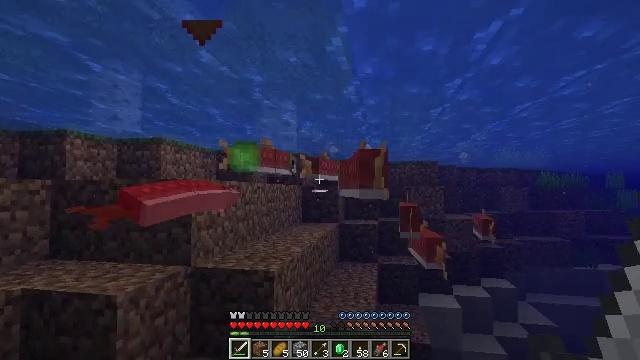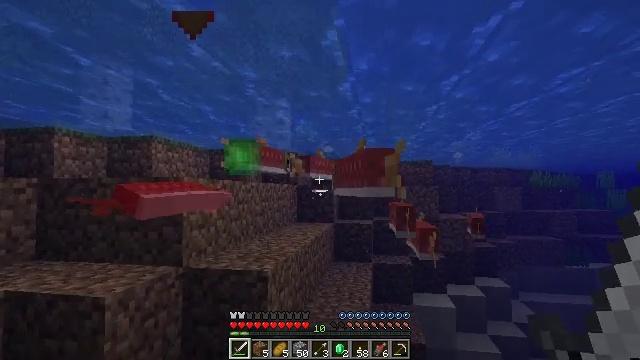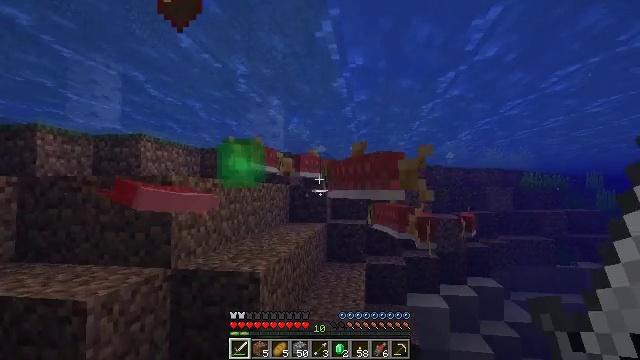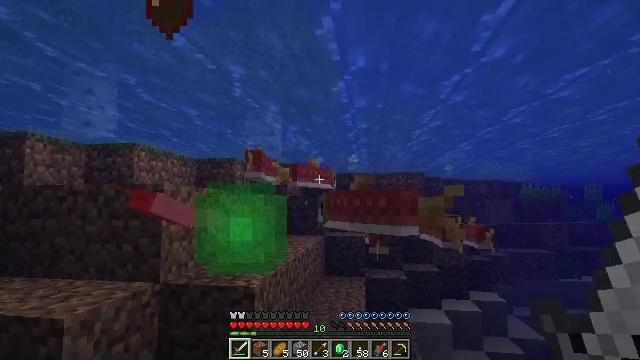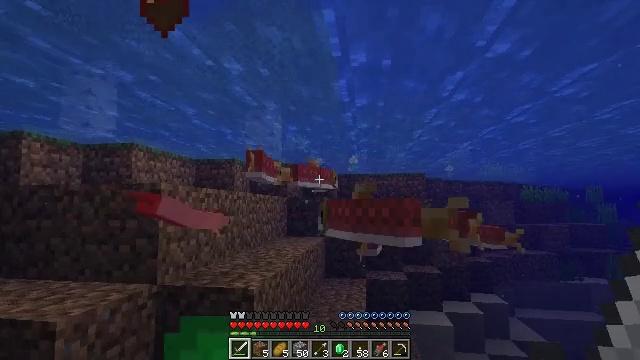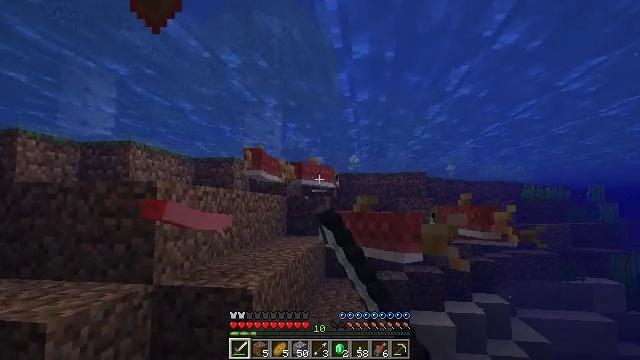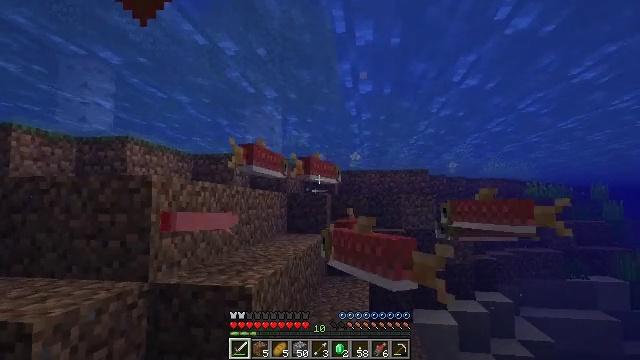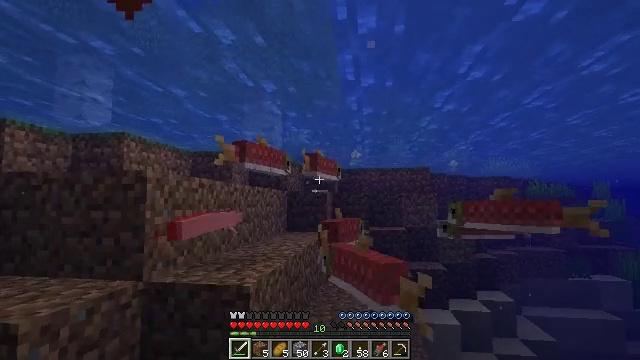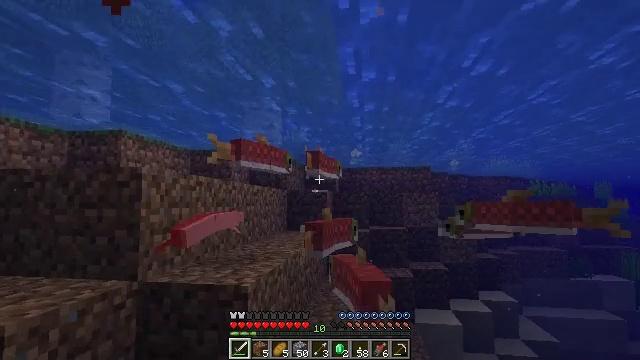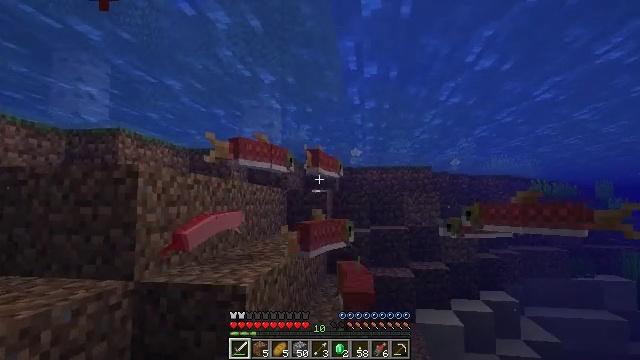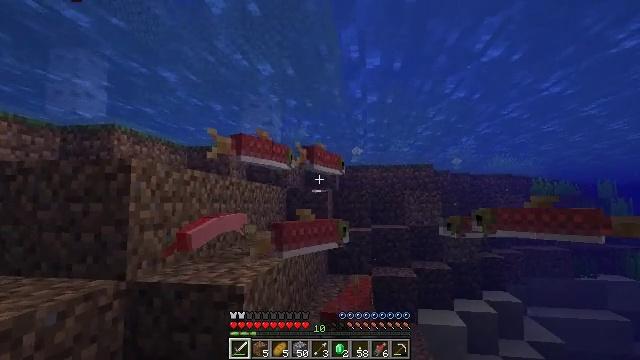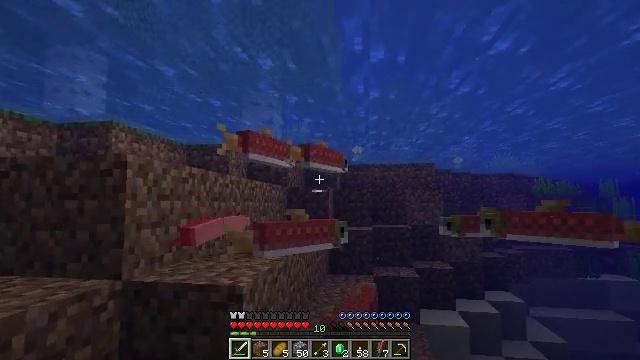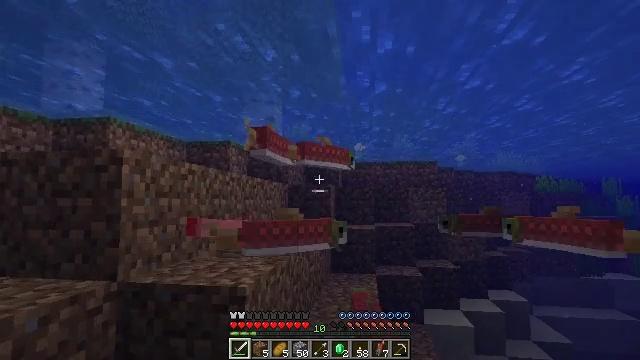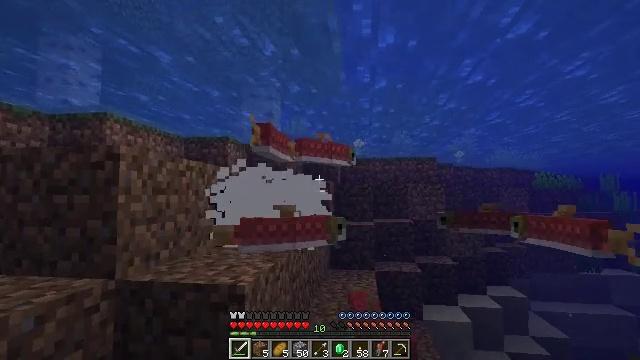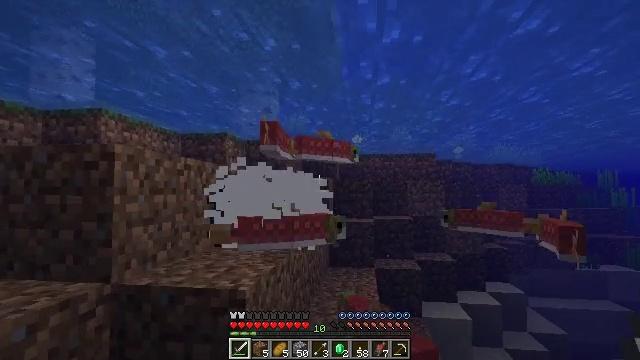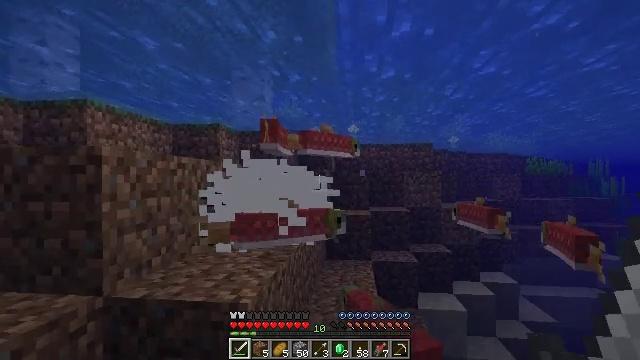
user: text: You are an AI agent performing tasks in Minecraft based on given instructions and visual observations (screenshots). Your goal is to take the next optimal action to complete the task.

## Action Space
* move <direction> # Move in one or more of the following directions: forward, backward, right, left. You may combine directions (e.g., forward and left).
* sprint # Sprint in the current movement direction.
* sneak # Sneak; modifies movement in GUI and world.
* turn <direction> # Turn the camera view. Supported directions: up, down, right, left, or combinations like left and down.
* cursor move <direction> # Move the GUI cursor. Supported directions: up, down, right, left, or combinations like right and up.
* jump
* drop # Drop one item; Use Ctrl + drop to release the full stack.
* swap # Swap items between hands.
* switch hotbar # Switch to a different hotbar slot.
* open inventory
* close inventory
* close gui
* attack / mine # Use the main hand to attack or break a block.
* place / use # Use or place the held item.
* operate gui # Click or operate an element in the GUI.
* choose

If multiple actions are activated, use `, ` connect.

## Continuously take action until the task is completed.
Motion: motion action
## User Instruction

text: Hunt a salmon.
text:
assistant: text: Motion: move forward, turn right
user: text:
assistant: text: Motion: move forward, turn right
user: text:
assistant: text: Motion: move forward, turn up
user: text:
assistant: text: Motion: move forward, attack / mine
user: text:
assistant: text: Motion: move forward, attack / mine
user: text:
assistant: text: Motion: move forward, attack / mine
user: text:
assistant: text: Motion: move forward
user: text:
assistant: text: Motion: move forward
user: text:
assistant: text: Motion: move forward
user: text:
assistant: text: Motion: move forward and move left
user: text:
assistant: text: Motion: move forward and move left
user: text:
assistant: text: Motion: move forward and move left, jump
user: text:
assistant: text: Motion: move forward and move left, jump
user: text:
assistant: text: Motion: move forward and move left, jump
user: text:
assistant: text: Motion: move forward and move left, turn right and down, jump
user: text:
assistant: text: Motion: move forward and move left, turn right and down, jump
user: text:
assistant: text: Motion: move forward and move left
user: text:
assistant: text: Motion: move forward and move left
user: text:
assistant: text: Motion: move forward and move left, turn right and down
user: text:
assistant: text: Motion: move forward and move left, turn right and down
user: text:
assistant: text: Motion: move forward and move left, turn right and down
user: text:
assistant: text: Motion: move forward and move left, turn right and down
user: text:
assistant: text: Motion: move forward and move left
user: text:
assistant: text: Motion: move forward and move left
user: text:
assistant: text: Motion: move forward
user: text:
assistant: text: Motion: move forward
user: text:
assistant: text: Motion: move forward, turn right and up
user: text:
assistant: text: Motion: move forward, turn up
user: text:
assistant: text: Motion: move forward, turn up
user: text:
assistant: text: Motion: move forward, turn right and up